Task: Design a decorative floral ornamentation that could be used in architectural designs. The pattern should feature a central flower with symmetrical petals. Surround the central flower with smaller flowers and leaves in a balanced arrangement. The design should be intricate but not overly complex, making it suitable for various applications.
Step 818:
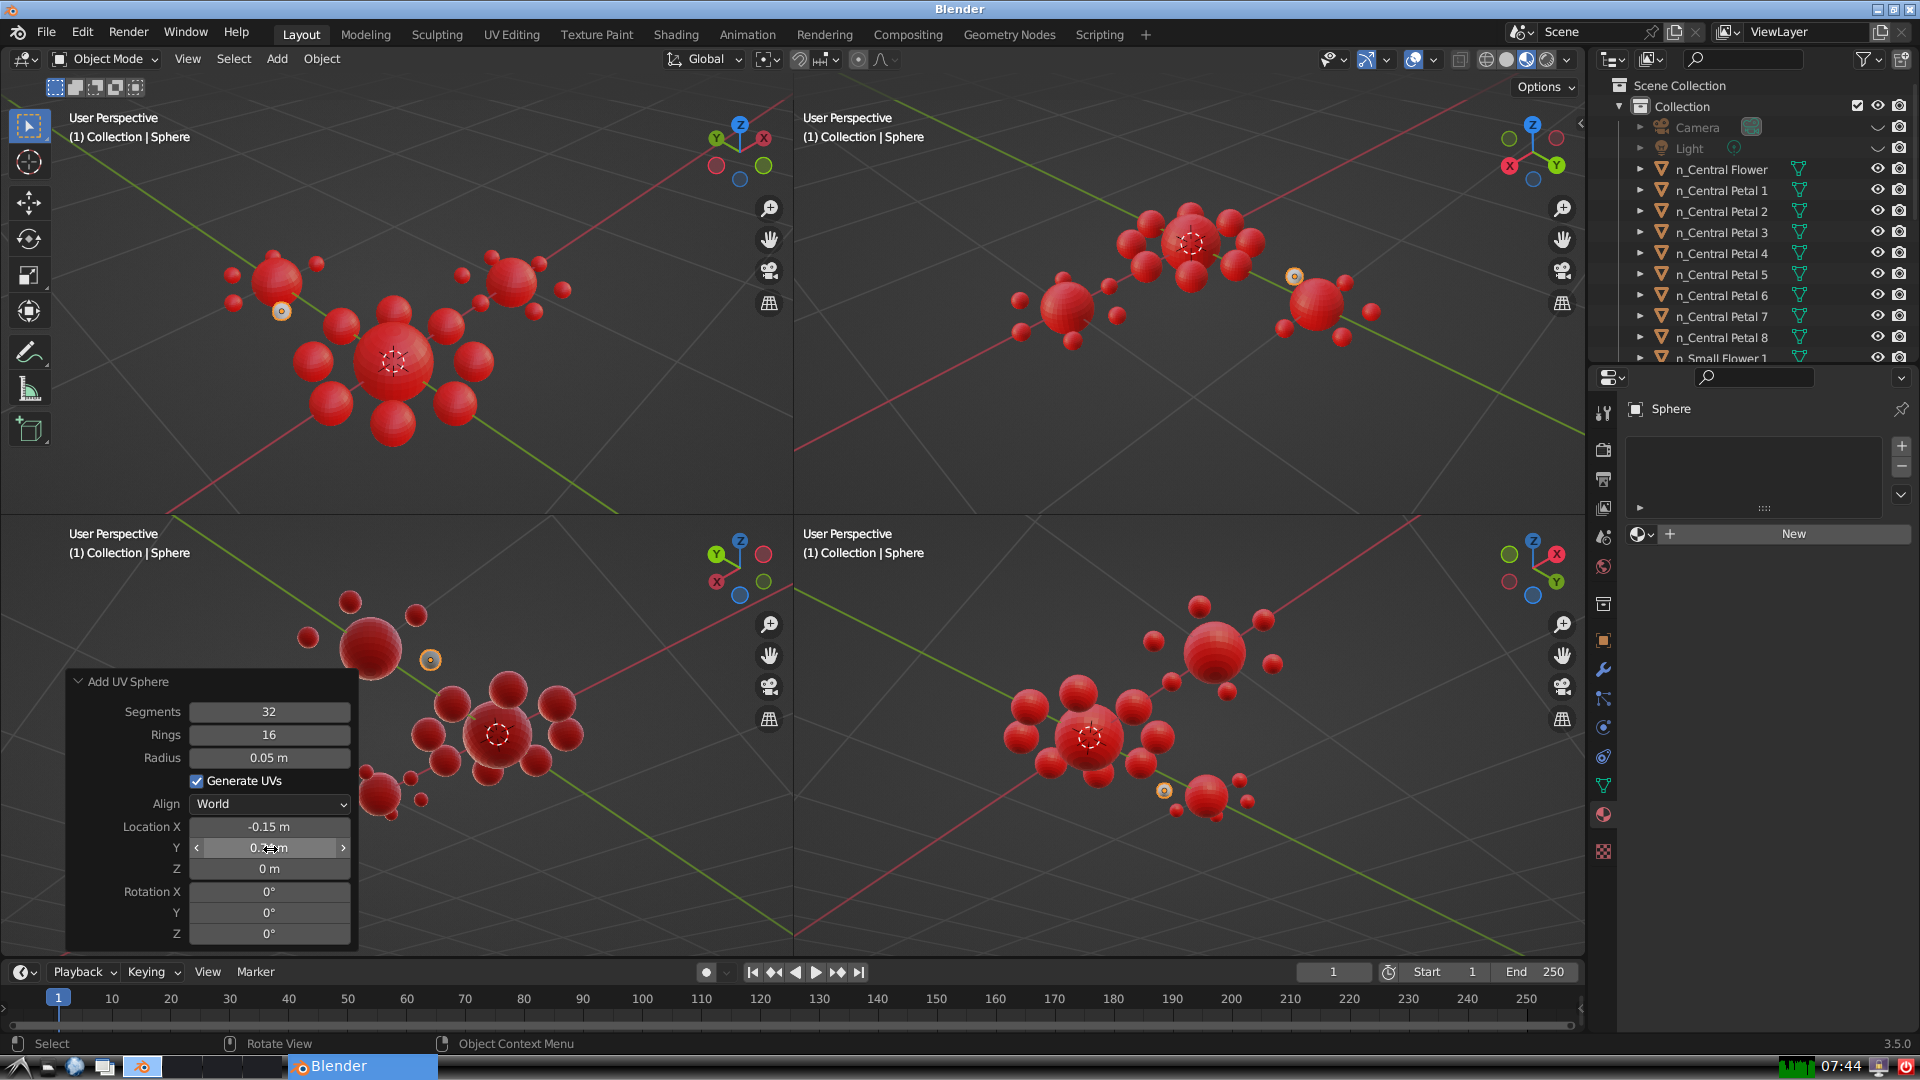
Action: {"mouse_move": [270, 867]}